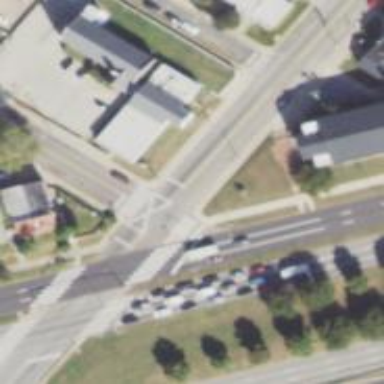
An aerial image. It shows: Unmarked crossing on the road.